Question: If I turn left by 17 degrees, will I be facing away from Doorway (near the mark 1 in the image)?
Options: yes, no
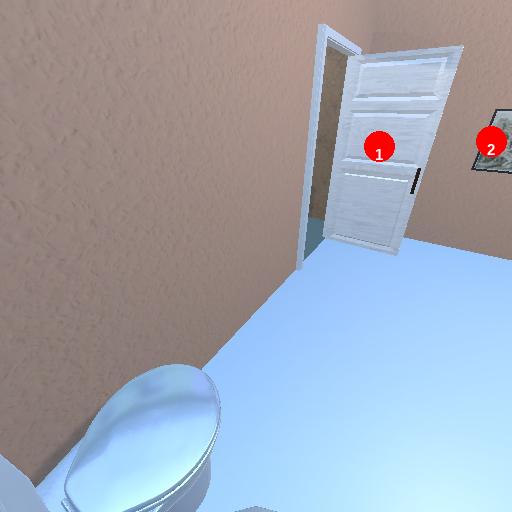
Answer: yes